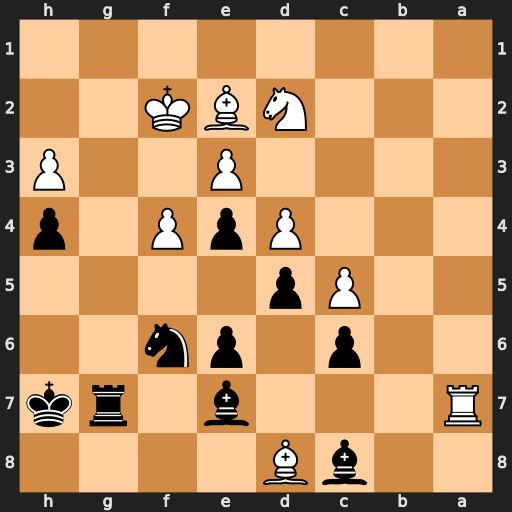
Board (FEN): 2bB4/R3b1rk/2p1pn2/2Pp4/3PpP1p/4P2P/3NBK2/8
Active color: b
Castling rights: -
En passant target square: -
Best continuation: Bxd8 Ra8 Rc7